Question: I have tried to plot random effects after 'clmm', but I got error message: "Error in sort.list(y):'x' must be atomic for 'sort.list' Have you called 'sort' an a list?" The following codes are representative of my actual codes.
'''
library(ordinal)
library(lattice)
###I am using the wine data in the ordinal package
d<-data.frame(wine)
result<-clmm(rating~1+temp+contact+(1+temp|judge), data=d)
###In my actual codes, I put "as.ordered(rating)" instead of "rating".
'''
Then, I am trying to plot random effects of temp and judge:
'''
dotplot(ranef(result, condVar=TRUE))
'''
Then, the error message appears: "Error in sort.list(y):'x' must be atomic for 'sort.list' Have you called 'sort' on a list?"
My best guess is that rating is implemented as ordered under 'clmm', which seems for me to make sense given the error message. Yet, the guess is highly speculative, and I have no idea how to handle this situation. Please refer to the following plot that I generated using the codes below
'''
result2<-lmer(as.numeric(rating)~1+temp+contact+(1+temp|judge), data=d)
dotplot(ranef(result2, condVar=TRUE))
'''

If you could give any comment or suggestion on how to circumvent the seemingly-conflicting situation in which using 'clmm' prevents me from using 'dotplot' using the code above, it will be really appreciated.
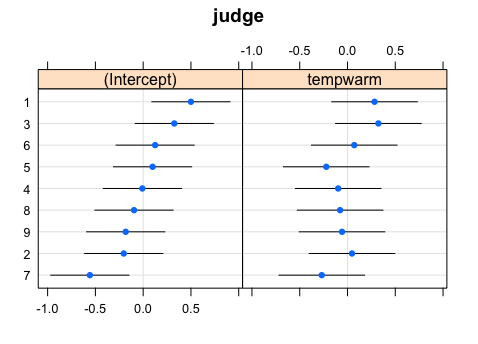
Answer: I started out trying to hack the guts of 'lme4:::dotplot.ranef.mer', but it turned out to be easier to do this with 'reshape2::melt' and 'ggplot2'. Sorry if you have a really strong preference for 'lattice' ...
Note by the way that, technically, these aren't "confidence intervals" (since the predicted conditional modes are not "estimates" in the technical, frequentist sense) ...
Rearrange point estimates and SEs of conditional modes into a useful shape:
'''
library(reshape2)
melt.ranef.clmm <- function(re,cv) {
reList <- lapply(re,
function(x) {
x$id <- reorder(factor(rownames(x)),x[,1])
return(melt(x,id.var="id"))
})
cvList <- lapply(cv,melt,id.var=NULL,value.name="se")
mm <- Map(cbind,reList,cvList)
return(mm)
}
'''
Apply this to a model ('m1' is a fitted model):
'''
ss <- melt.ranef.clmm(ranef(m1),condVar(m1))
'''
Plot:
'''
library(ggplot2); theme_set(theme_bw())
ggplot(ss[[1]],aes(value,id))+
geom_errorbarh(aes(xmin=value-1.96*se,xmax=value+1.96*se),
height=0)+
ggtitle(names(ss)[1])+
geom_point(colour="blue")+
facet_wrap(~variable,scale="free_x")
'''
<URL>